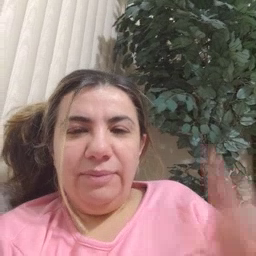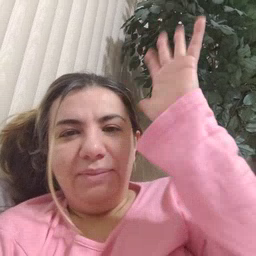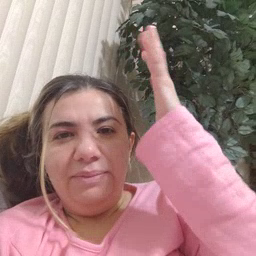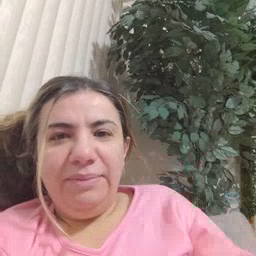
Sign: tree